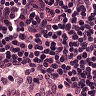
Metastatic tissue present: no